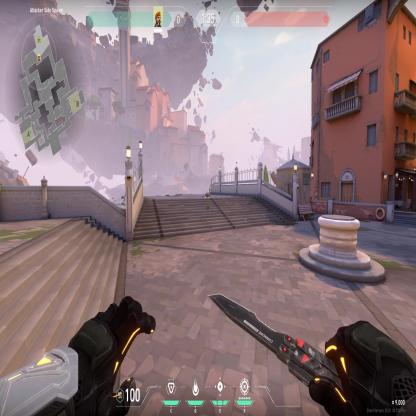
Label: dropped spike